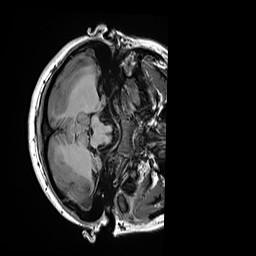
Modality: T1w
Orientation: axial
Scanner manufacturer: siemens
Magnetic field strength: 3 T
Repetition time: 2.5 s
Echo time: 0.00299 s